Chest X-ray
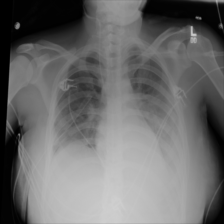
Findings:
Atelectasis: positive
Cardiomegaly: negative
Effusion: negative
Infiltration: negative
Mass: negative
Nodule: negative
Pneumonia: negative
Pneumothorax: negative
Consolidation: positive
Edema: negative
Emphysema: negative
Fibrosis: negative
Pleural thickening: negative
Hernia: negative